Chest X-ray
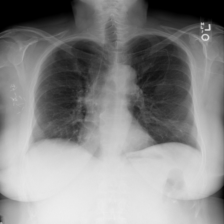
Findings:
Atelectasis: negative
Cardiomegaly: negative
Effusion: positive
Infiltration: negative
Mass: negative
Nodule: negative
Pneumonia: negative
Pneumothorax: negative
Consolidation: negative
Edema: negative
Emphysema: negative
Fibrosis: negative
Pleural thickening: negative
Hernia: negative